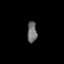
Tissue: lung
Cell type: T cells
Senescence score: 0.2164
Nuclear area (px): 200
Mean DAPI intensity: 109.07